【题型】解答题　【知识点】解析几何　【难度】hard
已知椭圆 $\Gamma:\frac{x^2}{a^2}+\frac{y^2}{b^2}=1(a>b>0)$ 的离心率为 $\frac{1}{2}$，左右焦点分别为 $F_1,F_2$，$M$ 是椭圆上一点，$|MF_1|=2$，$\angle F_1MF_2=60^\circ$。

(1) 求椭圆的方程；

(2) 过点 $N(1,1)$ 的直线与椭圆交于 $P,Q$ 两点，$R$ 为线段 $PQ$ 中点。

(i) 求证：$R$ 点轨迹方程为 $\frac{x(x-1)}{4}+\frac{y(y-1)}{3}=0$；

(ii) $O$ 为坐标原点，射线 $OR$ 与椭圆交于点 $S$，点 $G$ 为直线 $OR$ 上一动点，且 $\overrightarrow{OR}\cdot\overrightarrow{OG}=2\overrightarrow{OS}^2$，求证：点 $G$ 在定直线上。
【解答】
\vspace{0.5em}
\textbf{【答案】}
(1) $\frac{x^2}{4}+\frac{y^2}{3}=1$；

(2) (i) 证明见解析；(ii) 证明见解析

\vspace{0.5em}
\textbf{【分析】}
(1) 根据椭圆的焦点三角形，即可结合余弦定理求解 $a=2$，

(2) (i) 联立直线与椭圆的方程可得韦达定理，即可根据中点坐标公式可得 $R\left(\frac{4k(k-1)}{4k^2+3},\frac{3(1-k)}{4k^2+3}\right)$，从而即可得证；(ii) 进一步根据向量的坐标运算即可得证。

\vspace{0.5em}
\textbf{【解析】}
(1) 因为椭圆的离心率为 $\frac{1}{2}$，所以 $\frac{c}{a}=\frac{1}{2}$，解得 $a=2c$。

因为 $|MF_1|=2$，$\angle F_1MF_2=60^\circ$，$|MF_2|=2a-|MF_1|=2a-2$。

在 $\triangle MF_1F_2$ 中，由余弦定理得 $(2c)^2=2^2+(2a-2)^2-2\times 2\times (2a-2)\cos 60^\circ$，

解得 $a=2$，则 $b^2=a^2-c^2=3$，故椭圆的方程为 $\frac{x^2}{4}+\frac{y^2}{3}=1$；

(2) (i)

当直线 $PQ$ 的斜率存在且不为 $0$ 时，不妨设直线 $PQ$ 的方程为 $y=k(x-1)+1$，

联立
\[
\begin{cases}
\frac{x^2}{4}+\frac{y^2}{3}=1 \\
y=k(x-1)+1
\end{cases}
\]
得 $(4k^2+3)x^2-8k(k-1)x+4(k-1)^2-12=0$。

因 $N(1,1)$ 在椭圆内，所以直线 $PQ$ 必与椭圆相交。

设 $P(x_1,y_1),Q(x_2,y_2)$，由韦达定理得 $x_1+x_2=\frac{8k(k-1)}{4k^2+3}$，

所以 $y_1+y_2=k(x_1-1)+k(x_2-1)+2=\frac{6(1-k)}{4k^2+3}$。

因为 $R$ 为线段 $PQ$ 中点，

所以 $R\left(\frac{4k(k-1)}{4k^2+3},\frac{3(1-k)}{4k^2+3}\right)$，此时 $k_{OR}=\frac{y_R}{x_R}=-\frac{3}{4k}$，则 $l_{OR}:y=-\frac{3}{4k}x$。

要证 $\frac{x(x-1)}{4}+\frac{y(y-1)}{3}=0$，只需证明 $\frac{y_R}{x_R}=-\frac{3(x_R-1)}{4(y_R-1)}$，

而 $-\frac{3(x_R-1)}{4(y_R-1)}=-\frac{3\left[\frac{4k(k-1)}{4k^2+3}-1\right]}{4\left[\frac{3(1-k)}{4k^2+3}-1\right]}=-\frac{3}{4k}=\frac{y_R}{x_R}$，

所以 $R$ 点轨迹方程为 $\frac{x(x-1)}{4}+\frac{y(y-1)}{3}=0$；

(ii) 联立
\[
\begin{cases}
\frac{x^2}{4}+\frac{y^2}{3}=1 \\
y=-\frac{3}{4k}x
\end{cases}
\]
得 $x^2=\frac{16k^2}{4k^2+3}$，则 $y^2=\frac{9}{4k^2+3}$。

不妨设 $S(x_S,y_S)$，所以 $x_S^2=\frac{16k^2}{4k^2+3}$，$y_S^2=\frac{9}{4k^2+3}$。

不妨设 $G(x_G,y_G)$，由 $\overrightarrow{OR}\cdot\overrightarrow{OG}=2\overrightarrow{OS}^2$ 得

$x_G\cdot\frac{4k(k-1)}{4k^2+3}+y_G\cdot\frac{3(1-k)}{4k^2+3}=2\left(\frac{16k^2}{4k^2+3}+\frac{9}{4k^2+3}\right)$，

即 $4k^2x_G-3ky_G+3y_G-4kx_G=2(16k^2+9)$。

因为 $y_G=-\frac{3}{4k}x_G$，$x_G=-\frac{4k}{3}y_G$，

所以 $4k^2x_G+3k\cdot\frac{3}{4k}x_G+3y_G+4k\cdot\frac{4k}{3}y_G=2(16k^2+9)$。

$\because 16k^2+9>0$，所以 $\frac{x_G}{4}+\frac{y_G}{3}=2$，即 $3x_G+4y_G=24$，

则 $G$ 点在定直线 $3x+4y-24=0$ 上。

当直线 $PQ$ 斜率为 $0$ 时，$PQ\parallel x$ 轴，此时 $R(0,1),S(0,\sqrt{3})$。

因为 $\overrightarrow{OR}\cdot\overrightarrow{OG}=2\overrightarrow{OS}^2$，所以 $|\overrightarrow{OG}|=6$，则 $G(0,6)$，

故 $G$ 点在定直线 $3x+4y-24=0$ 上；

当直线 $PQ$ 无斜率时，此时直线 $PQ$ 方程为 $x=1$，易知 $PQ\perp$ 轴，

所以点 $R$ 在 $x$ 轴上，则 $S(2,0)$。

$\because \overrightarrow{OR}\cdot\overrightarrow{OG}=2\overrightarrow{OS}^2$，所以 $|\overrightarrow{OG}|=8$，即 $G(8,0)$，则 $G$ 点在定直线 $3x+4y-24=0$ 上。

综上可得：$G$ 点在定直线 $3x+4y-24=0$ 上。

\vspace{0.5em}
\textbf{【点睛】} 方法点睛：圆锥曲线中定点问题的两种解法

(1) 引进参数法：先引进动点的坐标或动线中系数为参数表示变化量，再研究变化的量与参数何时没有关系，找到定点。

(2) 特殊到一般法：先根据动点或动线的特殊情况探索出定点，再证明该定点与变量无关。

技巧：若直线方程为 $y-y_0=k(x-x_0)$，则直线过定点 $(x_0,y_0)$；若直线方程为 $y=kx+b$（$b$ 为定值），则直线过定点 $(0,b)$。

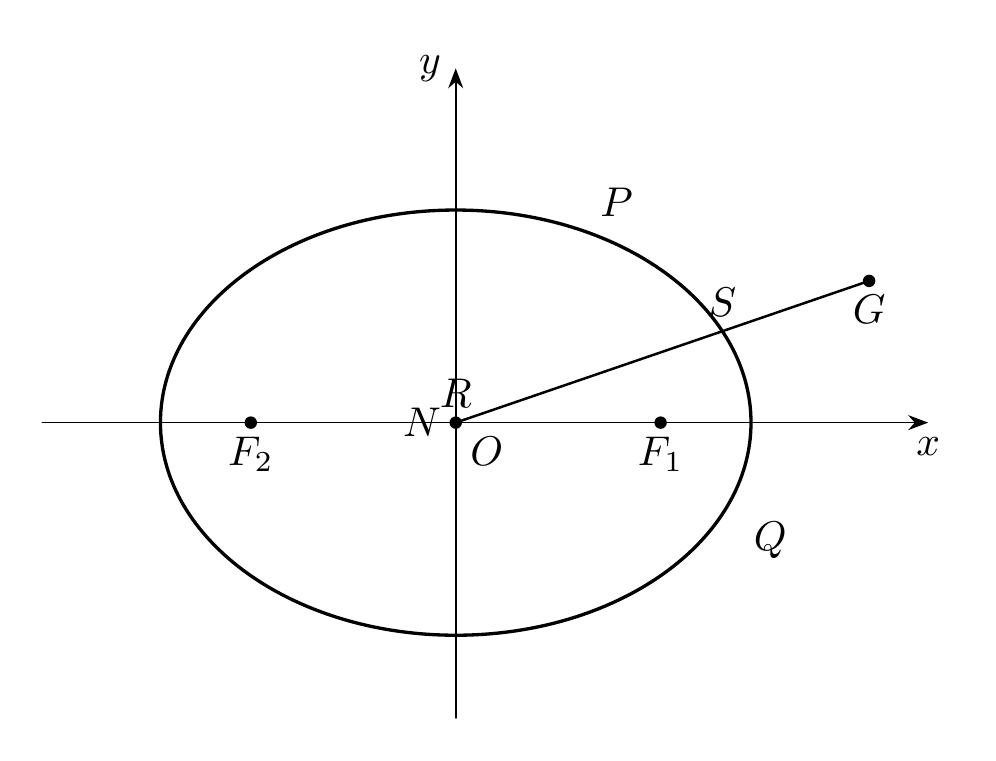